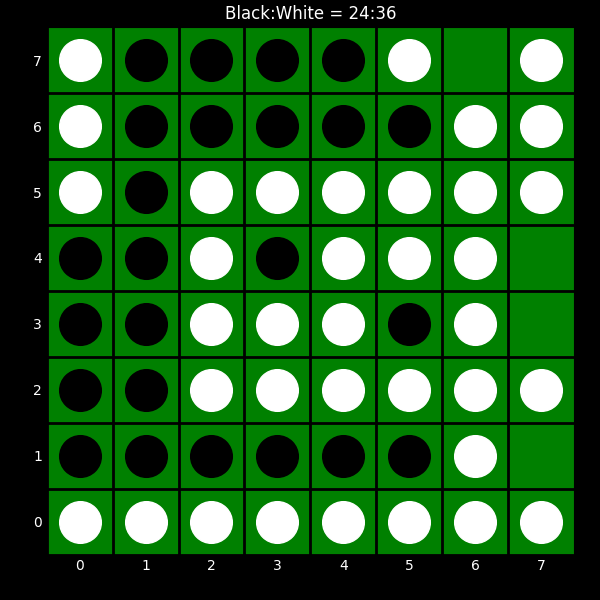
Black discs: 24
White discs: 36